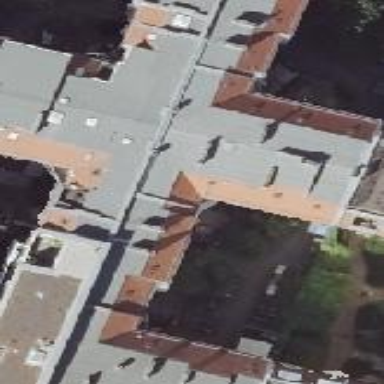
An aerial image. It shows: Building with apartments featuring unique double saltbox roof shape.